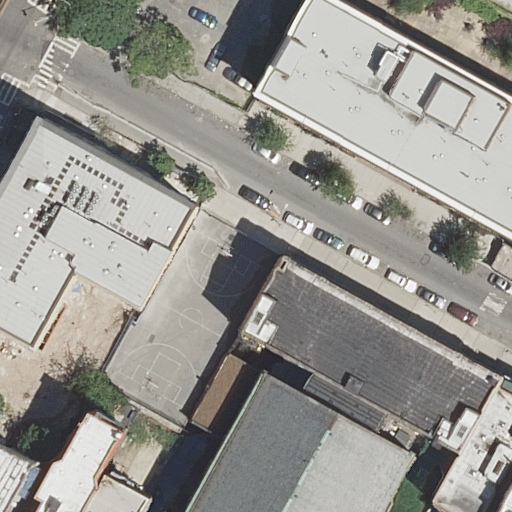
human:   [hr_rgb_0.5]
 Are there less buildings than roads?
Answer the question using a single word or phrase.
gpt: no

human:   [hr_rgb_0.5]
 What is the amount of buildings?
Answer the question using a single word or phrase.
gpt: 8

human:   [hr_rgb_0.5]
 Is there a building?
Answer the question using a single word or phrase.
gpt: yes

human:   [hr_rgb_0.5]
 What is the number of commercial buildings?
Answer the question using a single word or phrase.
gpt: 0

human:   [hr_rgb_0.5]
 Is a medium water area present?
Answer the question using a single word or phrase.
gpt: no

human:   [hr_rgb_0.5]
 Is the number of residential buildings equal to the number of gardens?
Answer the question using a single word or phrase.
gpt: no

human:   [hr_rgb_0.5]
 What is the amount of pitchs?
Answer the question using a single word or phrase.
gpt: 1

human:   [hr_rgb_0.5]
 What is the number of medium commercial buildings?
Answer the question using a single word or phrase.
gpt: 0

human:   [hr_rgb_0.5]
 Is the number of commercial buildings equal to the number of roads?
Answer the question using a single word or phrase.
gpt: no

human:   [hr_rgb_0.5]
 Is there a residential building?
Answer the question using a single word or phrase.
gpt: yes

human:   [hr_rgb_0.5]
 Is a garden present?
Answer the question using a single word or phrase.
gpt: yes

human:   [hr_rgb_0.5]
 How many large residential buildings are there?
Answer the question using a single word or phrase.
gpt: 1

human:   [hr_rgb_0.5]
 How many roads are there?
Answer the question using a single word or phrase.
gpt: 5

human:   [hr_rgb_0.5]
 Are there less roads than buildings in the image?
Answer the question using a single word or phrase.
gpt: yes

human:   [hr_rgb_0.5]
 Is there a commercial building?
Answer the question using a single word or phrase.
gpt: no

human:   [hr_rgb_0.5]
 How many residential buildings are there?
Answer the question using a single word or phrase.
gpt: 8

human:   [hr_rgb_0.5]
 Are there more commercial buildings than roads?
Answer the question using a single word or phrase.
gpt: no

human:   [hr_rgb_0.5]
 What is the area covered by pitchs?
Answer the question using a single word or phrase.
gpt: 764m2

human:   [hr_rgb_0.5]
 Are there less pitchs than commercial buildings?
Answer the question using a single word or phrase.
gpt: no

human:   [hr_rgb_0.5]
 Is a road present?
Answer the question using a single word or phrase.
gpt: yes

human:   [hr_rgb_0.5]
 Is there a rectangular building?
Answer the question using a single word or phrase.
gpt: yes

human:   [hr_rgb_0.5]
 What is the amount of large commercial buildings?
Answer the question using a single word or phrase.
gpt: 0

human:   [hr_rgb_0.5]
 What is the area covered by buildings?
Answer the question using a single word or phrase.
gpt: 2594m2

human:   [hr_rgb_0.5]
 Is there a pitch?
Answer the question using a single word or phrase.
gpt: yes

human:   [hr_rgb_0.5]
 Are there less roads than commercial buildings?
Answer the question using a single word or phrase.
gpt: no

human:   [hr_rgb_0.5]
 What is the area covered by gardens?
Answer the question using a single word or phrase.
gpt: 823m2

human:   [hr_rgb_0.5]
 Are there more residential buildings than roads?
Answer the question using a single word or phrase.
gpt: yes

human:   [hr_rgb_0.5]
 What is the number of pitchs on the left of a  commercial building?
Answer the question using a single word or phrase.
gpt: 0

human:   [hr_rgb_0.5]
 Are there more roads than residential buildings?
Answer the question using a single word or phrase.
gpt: no

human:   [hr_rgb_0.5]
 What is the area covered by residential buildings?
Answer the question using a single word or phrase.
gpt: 2594m2

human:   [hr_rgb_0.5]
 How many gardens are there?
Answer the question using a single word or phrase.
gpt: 1

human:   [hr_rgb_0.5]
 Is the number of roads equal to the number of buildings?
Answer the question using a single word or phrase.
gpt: no

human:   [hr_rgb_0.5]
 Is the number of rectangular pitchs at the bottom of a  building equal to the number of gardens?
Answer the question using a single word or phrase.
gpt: yes

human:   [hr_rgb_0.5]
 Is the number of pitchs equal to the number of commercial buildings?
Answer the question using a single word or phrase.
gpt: no

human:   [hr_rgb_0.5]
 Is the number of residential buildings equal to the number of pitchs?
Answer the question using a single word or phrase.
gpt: no

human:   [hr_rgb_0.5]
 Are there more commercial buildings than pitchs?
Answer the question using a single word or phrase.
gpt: no

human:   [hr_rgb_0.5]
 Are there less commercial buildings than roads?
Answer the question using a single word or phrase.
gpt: yes

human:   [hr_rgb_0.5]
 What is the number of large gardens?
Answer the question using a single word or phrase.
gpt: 1

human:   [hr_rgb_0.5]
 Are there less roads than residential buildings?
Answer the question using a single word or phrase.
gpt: yes

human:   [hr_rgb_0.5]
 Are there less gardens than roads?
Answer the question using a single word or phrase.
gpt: yes

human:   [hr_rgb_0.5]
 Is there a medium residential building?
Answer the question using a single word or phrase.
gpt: yes

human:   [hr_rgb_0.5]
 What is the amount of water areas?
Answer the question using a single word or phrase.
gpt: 0

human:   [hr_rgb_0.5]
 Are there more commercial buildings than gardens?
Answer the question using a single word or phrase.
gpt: no

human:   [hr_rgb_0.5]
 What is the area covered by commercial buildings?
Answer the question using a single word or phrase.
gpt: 0m2

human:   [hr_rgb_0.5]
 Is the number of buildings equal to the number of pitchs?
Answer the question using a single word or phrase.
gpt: no

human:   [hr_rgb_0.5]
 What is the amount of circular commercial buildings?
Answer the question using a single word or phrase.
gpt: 0

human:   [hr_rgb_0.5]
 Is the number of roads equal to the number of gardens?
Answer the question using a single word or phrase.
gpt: no

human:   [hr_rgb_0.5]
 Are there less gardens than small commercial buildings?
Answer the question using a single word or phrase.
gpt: no

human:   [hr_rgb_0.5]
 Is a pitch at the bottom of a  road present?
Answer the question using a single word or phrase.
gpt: yes

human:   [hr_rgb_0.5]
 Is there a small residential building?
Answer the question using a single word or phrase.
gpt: yes

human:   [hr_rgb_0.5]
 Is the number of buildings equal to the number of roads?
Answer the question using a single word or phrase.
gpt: no

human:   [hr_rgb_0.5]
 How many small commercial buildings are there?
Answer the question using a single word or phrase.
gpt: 0

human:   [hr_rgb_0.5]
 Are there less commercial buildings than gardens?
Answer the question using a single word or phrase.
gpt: yes

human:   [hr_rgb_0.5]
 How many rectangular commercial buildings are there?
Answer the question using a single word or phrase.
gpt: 0

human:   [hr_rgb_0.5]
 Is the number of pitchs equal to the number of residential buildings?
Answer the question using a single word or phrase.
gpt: no

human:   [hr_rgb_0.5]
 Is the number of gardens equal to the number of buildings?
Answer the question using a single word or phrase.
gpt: no

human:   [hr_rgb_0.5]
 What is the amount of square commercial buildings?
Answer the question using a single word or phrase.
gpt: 0

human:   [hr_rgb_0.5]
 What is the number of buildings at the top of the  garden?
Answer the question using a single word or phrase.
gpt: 2

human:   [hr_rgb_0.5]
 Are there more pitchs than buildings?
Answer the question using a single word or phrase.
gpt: no

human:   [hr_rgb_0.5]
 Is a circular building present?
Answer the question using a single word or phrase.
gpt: no

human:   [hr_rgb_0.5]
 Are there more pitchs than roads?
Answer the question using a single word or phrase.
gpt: no

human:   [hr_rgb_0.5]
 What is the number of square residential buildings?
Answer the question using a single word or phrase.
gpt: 0

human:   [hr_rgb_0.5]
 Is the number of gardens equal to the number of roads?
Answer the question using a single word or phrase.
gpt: no

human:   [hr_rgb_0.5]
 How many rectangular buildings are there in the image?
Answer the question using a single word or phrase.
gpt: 6